Interaction volume radius: 5 \u00c5
Interaction volume height: 25 \u00c5
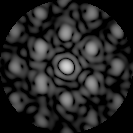
Disorder parameter: 0.4693